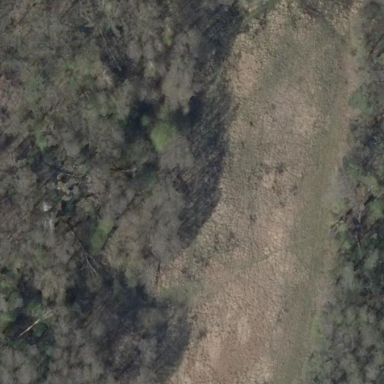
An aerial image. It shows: Wet meadow in natural wetland area.